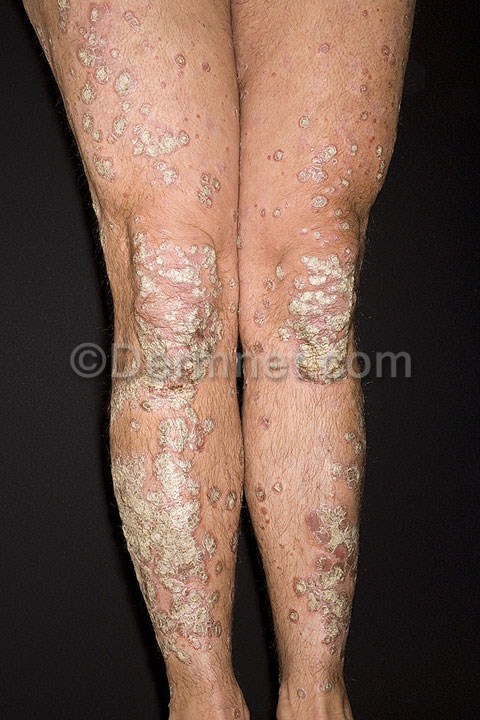
Disease: Psoriasis pictures Lichen Planus and related diseases